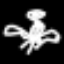
Label: angel